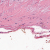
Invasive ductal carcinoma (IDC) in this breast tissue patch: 0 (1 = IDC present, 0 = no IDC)